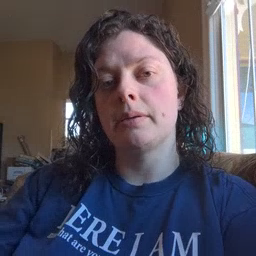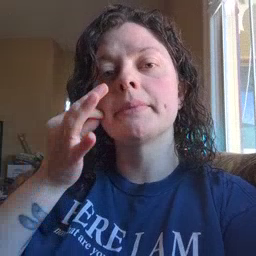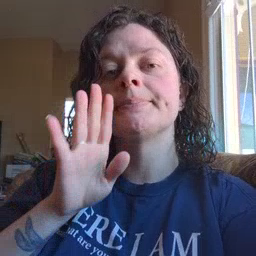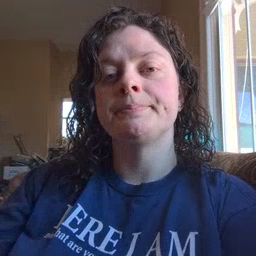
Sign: bee